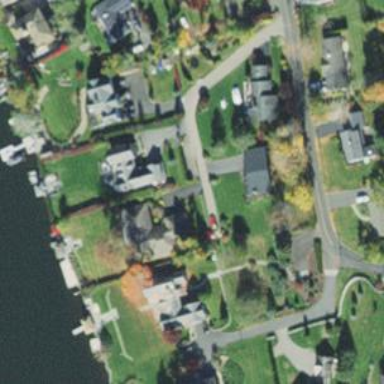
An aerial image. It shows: Driveway.